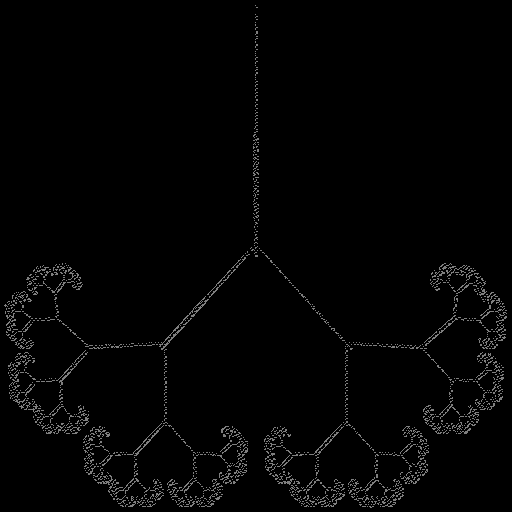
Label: sticks